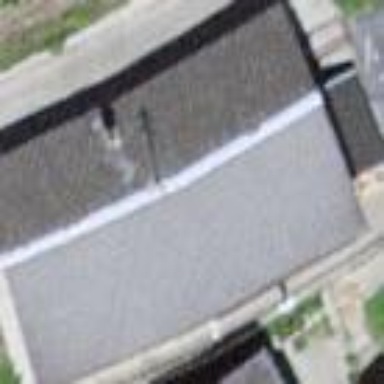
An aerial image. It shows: Detached building.